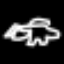
Label: angel